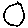
Label: moon